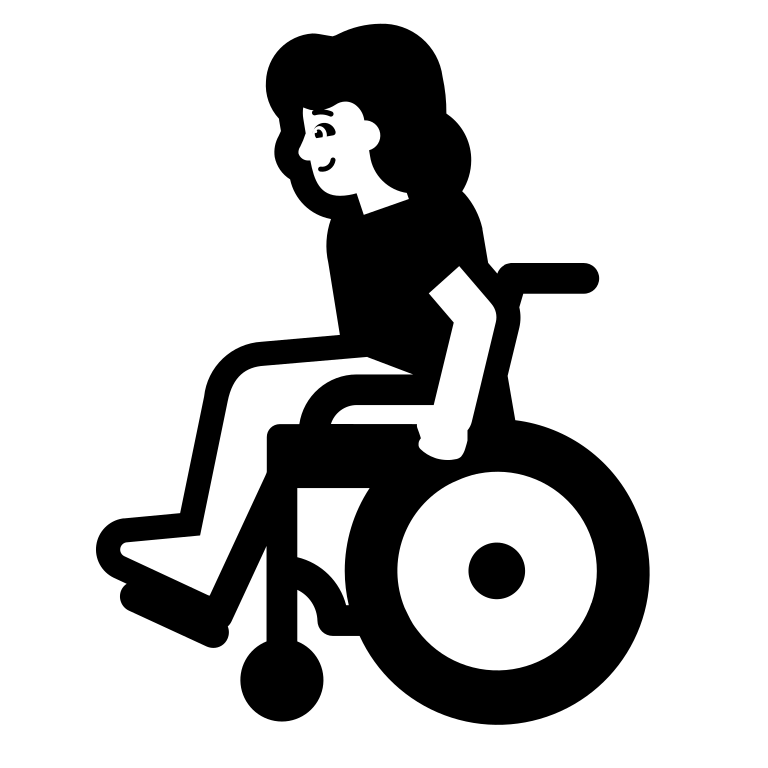
woman in manual wheelchair high contrast default